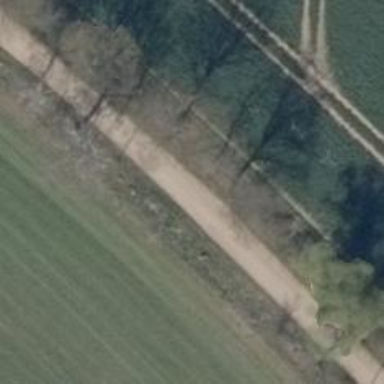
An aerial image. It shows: Unclassified road with ground surface.